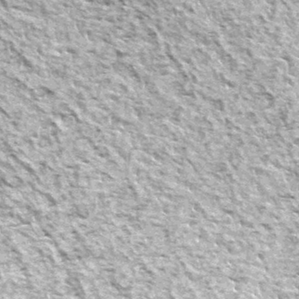
Label: frost